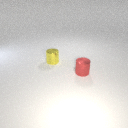
small yellow metal cylinder to the left of small red metal cylinder